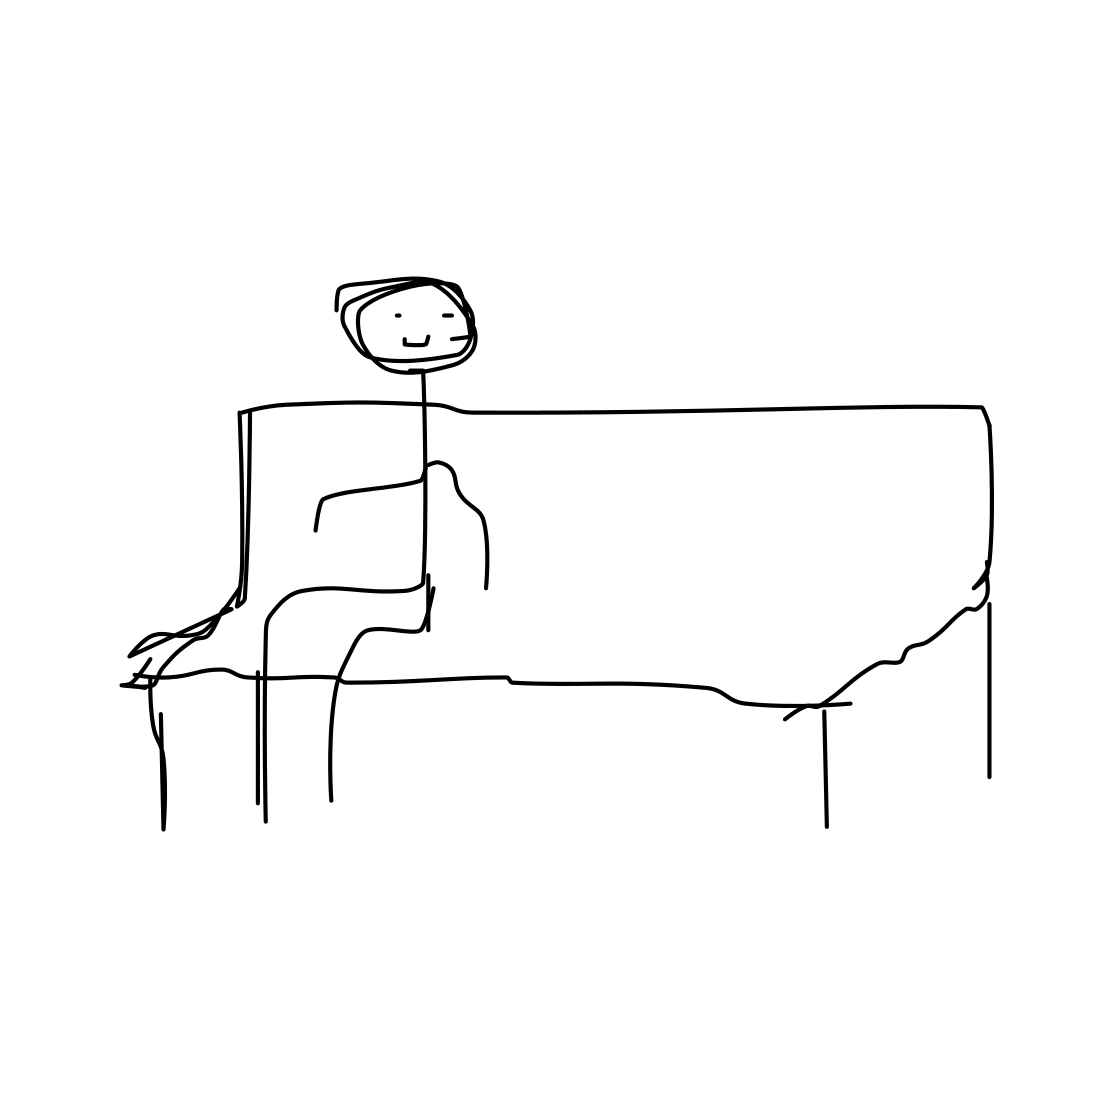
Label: person sitting